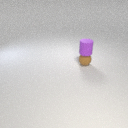
small purple rubber cylinder above small brown rubber sphere